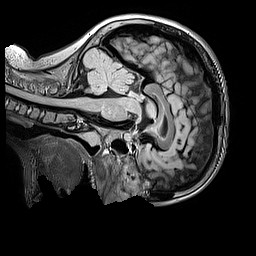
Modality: FLAIR
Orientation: sagittal
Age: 10
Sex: female
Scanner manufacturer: siemens
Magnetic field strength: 3 T
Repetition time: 5 s
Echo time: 0.388 s